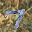
Label: 7